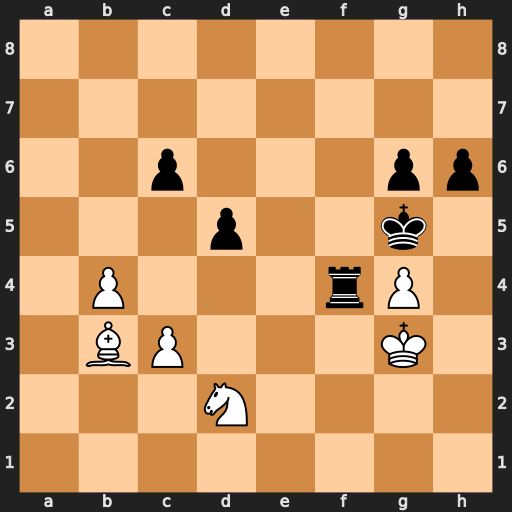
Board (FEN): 8/8/2p3pp/3p2k1/1P3rP1/1BP3K1/3N4/8
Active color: w
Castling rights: -
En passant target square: -
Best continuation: Nf3+ Rxf3+ Kxf3